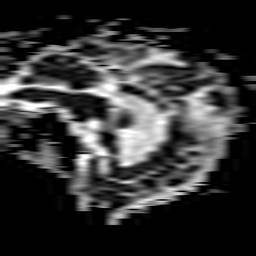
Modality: ADC
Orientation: sagittal
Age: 82
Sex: male
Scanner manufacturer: philips
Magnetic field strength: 3 T
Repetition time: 3.334 s
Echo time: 0.076 s